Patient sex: F
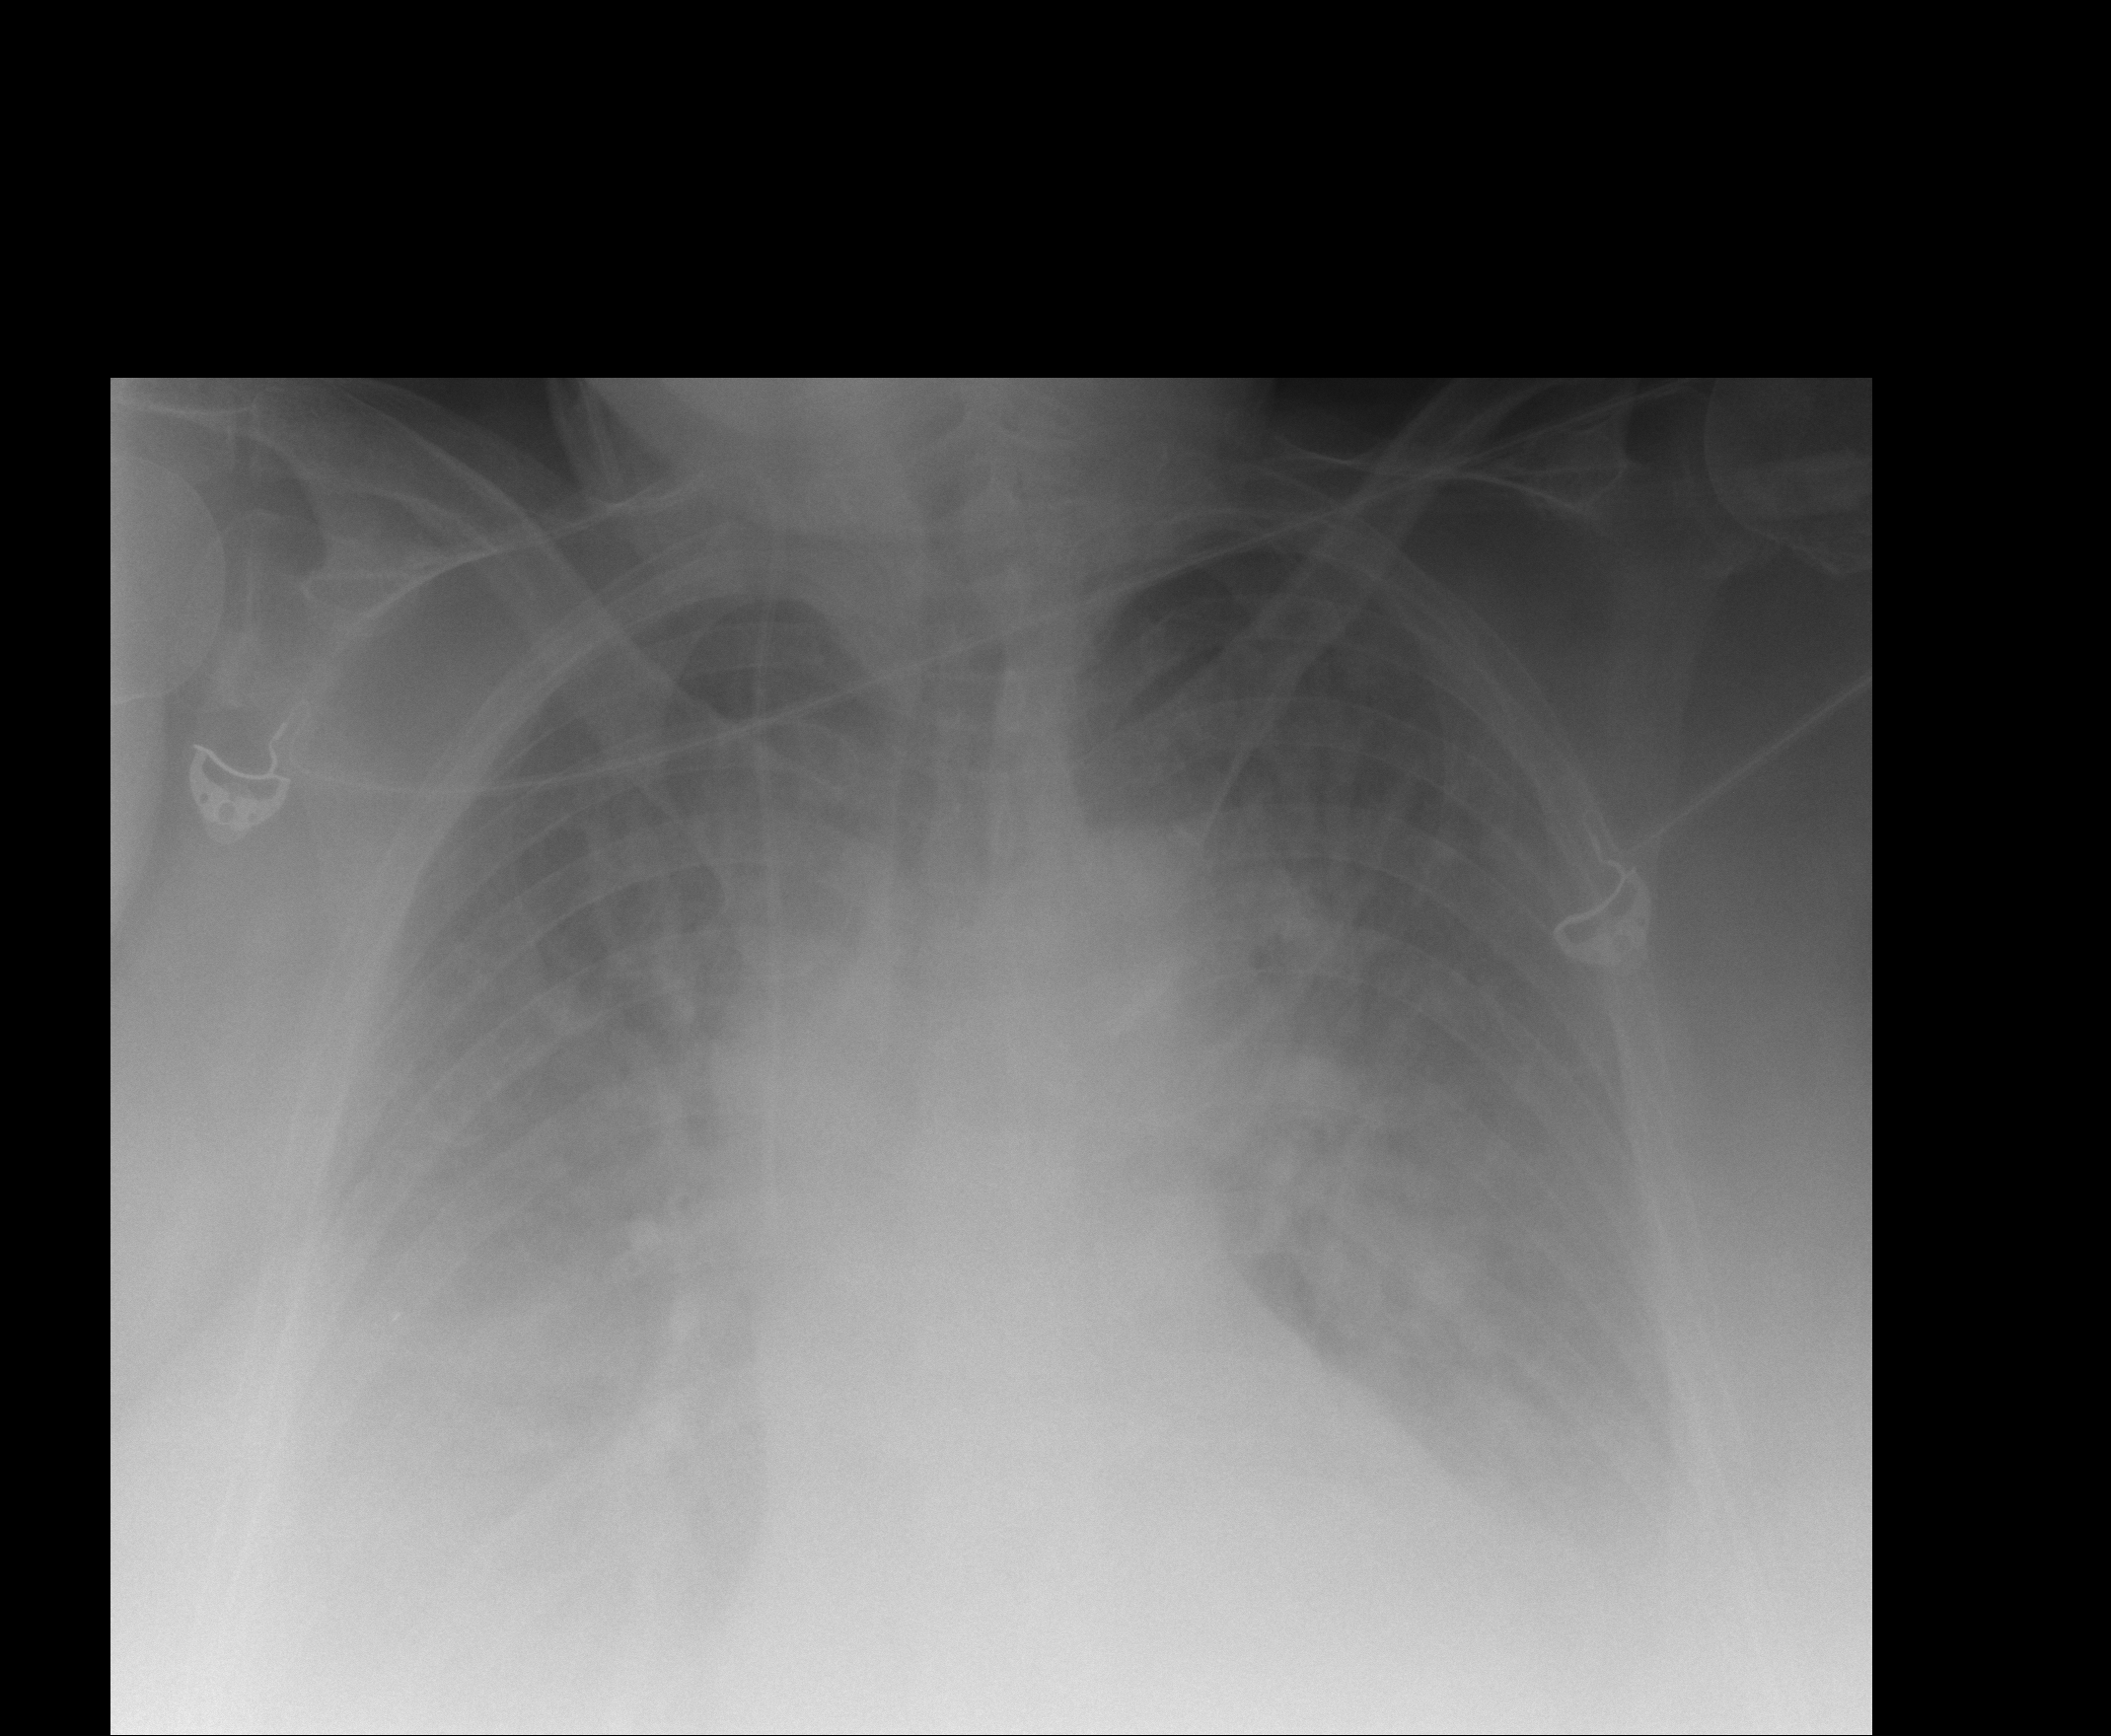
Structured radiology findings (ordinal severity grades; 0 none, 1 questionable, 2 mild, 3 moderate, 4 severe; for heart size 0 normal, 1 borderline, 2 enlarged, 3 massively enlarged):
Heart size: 0
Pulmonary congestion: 3
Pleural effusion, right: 3
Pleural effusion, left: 3
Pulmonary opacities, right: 2
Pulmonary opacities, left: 2
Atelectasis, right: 3
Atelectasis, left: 3